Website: apple
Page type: billing-address
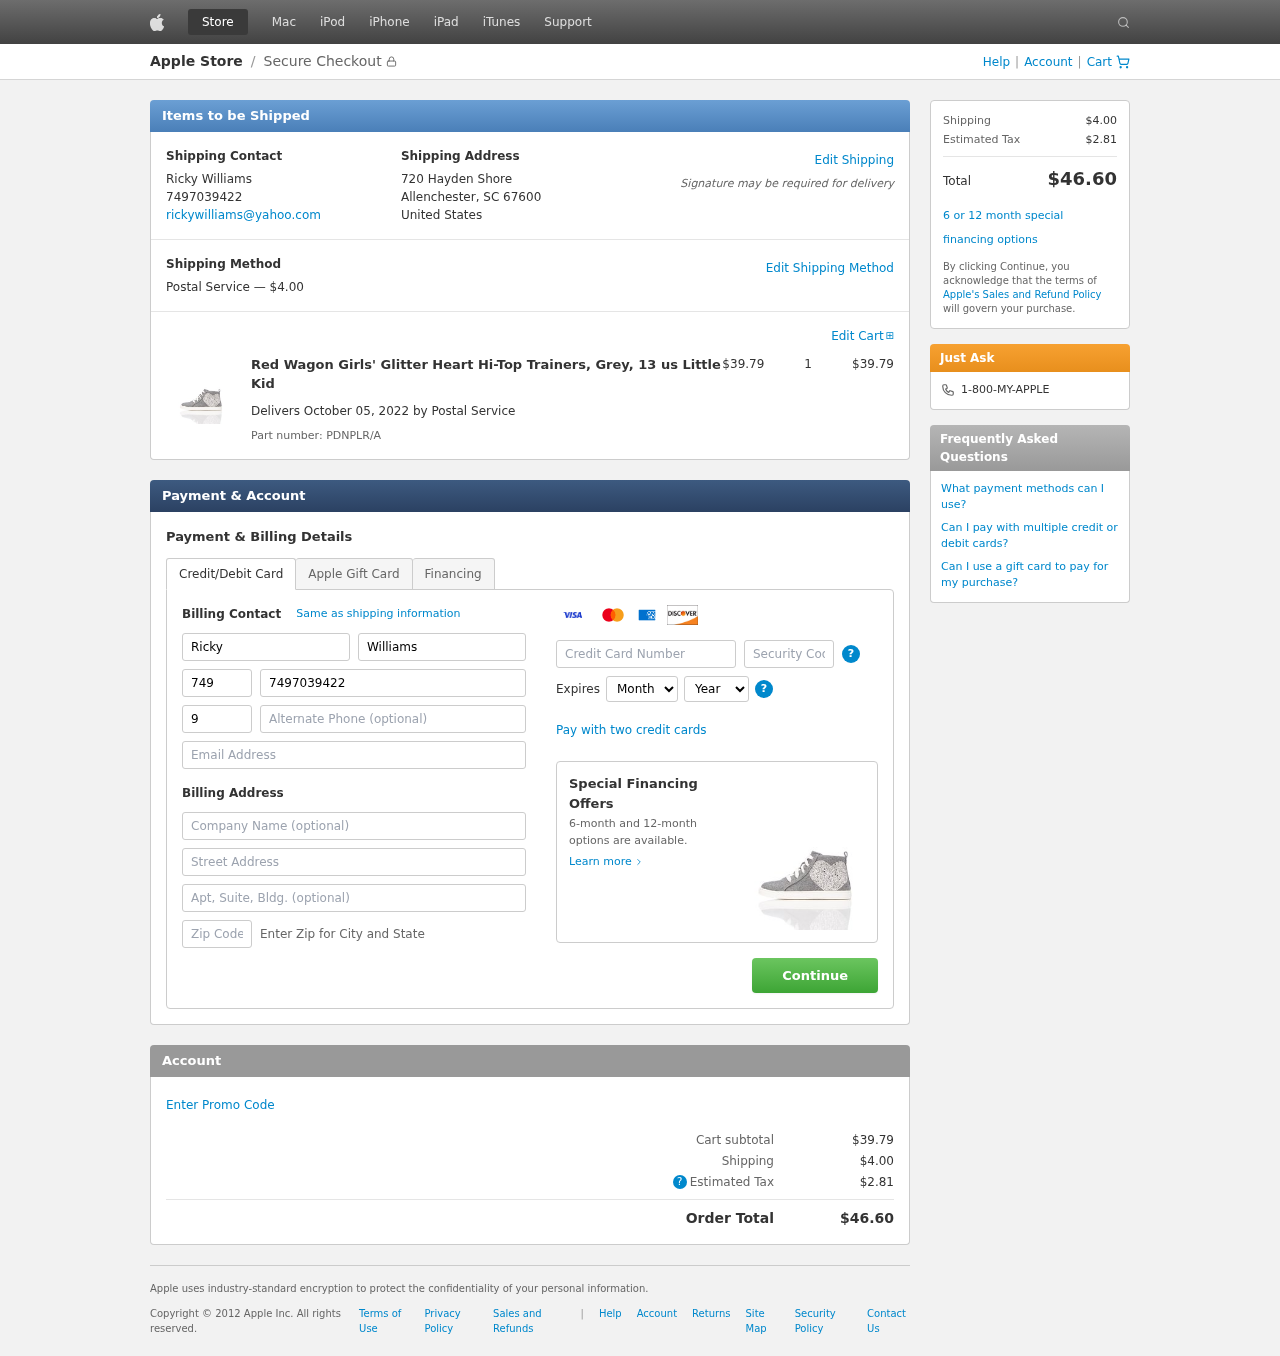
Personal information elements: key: PII_CARD_CVV
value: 525
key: PII_CARD_EXPIRY_MONTH
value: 08
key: PII_CARD_EXPIRY_YEAR
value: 27
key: PII_CARD_NUMBER
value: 2718 4549 8711 3675
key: PII_CITY_STATE_ZIP
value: Allenchester, SC 67600
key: PII_COUNTRY
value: United States
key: PII_EMAIL
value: rickywilliams@yahoo.com
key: PII_FIRSTNAME
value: Ricky
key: PII_FULLNAME
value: Ricky Williams
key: PII_LASTNAME
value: Williams
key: PII_PHONE
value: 7497039422
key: PII_PHONE_ALT
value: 9385647954
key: PII_PHONE_ALT_AREA
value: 938
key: PII_PHONE_AREA
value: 749
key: PII_STREET
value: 720 Hayden Shore
Product elements: key: PRODUCT1_NAME
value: Red Wagon Girls' Glitter Heart Hi-Top Trainers, Grey, 13 us Little Kid
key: PRODUCT1_PRICE
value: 39.79
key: PRODUCT1_QUANTITY
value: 1
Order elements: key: ORDER_SHIPPING_COST
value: $4.00
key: ORDER_SUBTOTAL
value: $39.79
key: ORDER_DELIVERY_DATE
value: October 05, 2022
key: ORDER_PART_NUMBER
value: PDNPLR/A
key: ORDER_TAX
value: $2.81
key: ORDER_TOTAL
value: $46.60